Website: crate-barrel
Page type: customer-info-address
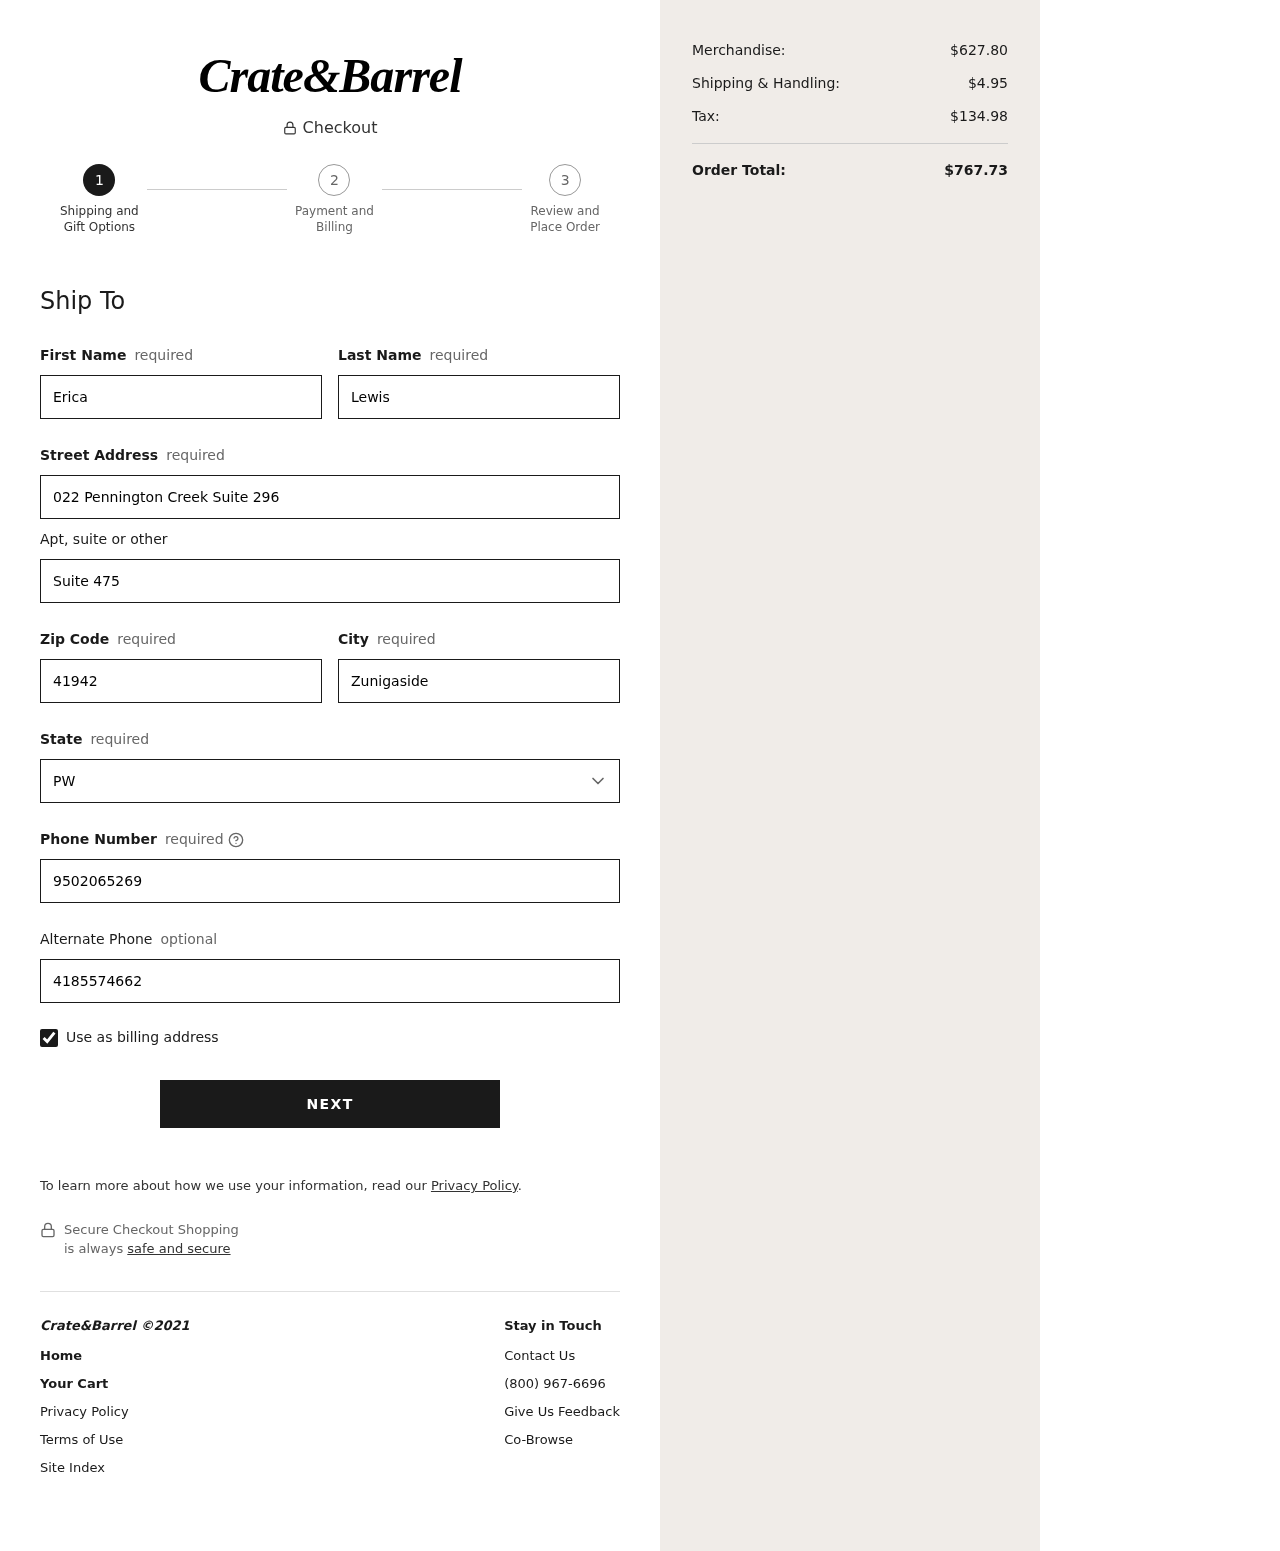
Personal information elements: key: PII_STATE
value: PW
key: PII_FIRSTNAME
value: Erica
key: PII_LASTNAME
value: Lewis
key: PII_STREET
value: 022 Pennington Creek Suite 296
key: PII_STREET2
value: Suite 475
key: PII_POSTCODE
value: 41942
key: PII_CITY
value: Zunigaside
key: PII_PHONE
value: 9502065269
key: PII_PHONE_ALT
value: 4185574662
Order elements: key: ORDER_SUBTOTAL
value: $627.80
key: ORDER_SHIPPING_COST
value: $4.95
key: ORDER_TAX
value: $134.98
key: ORDER_TOTAL
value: $767.73